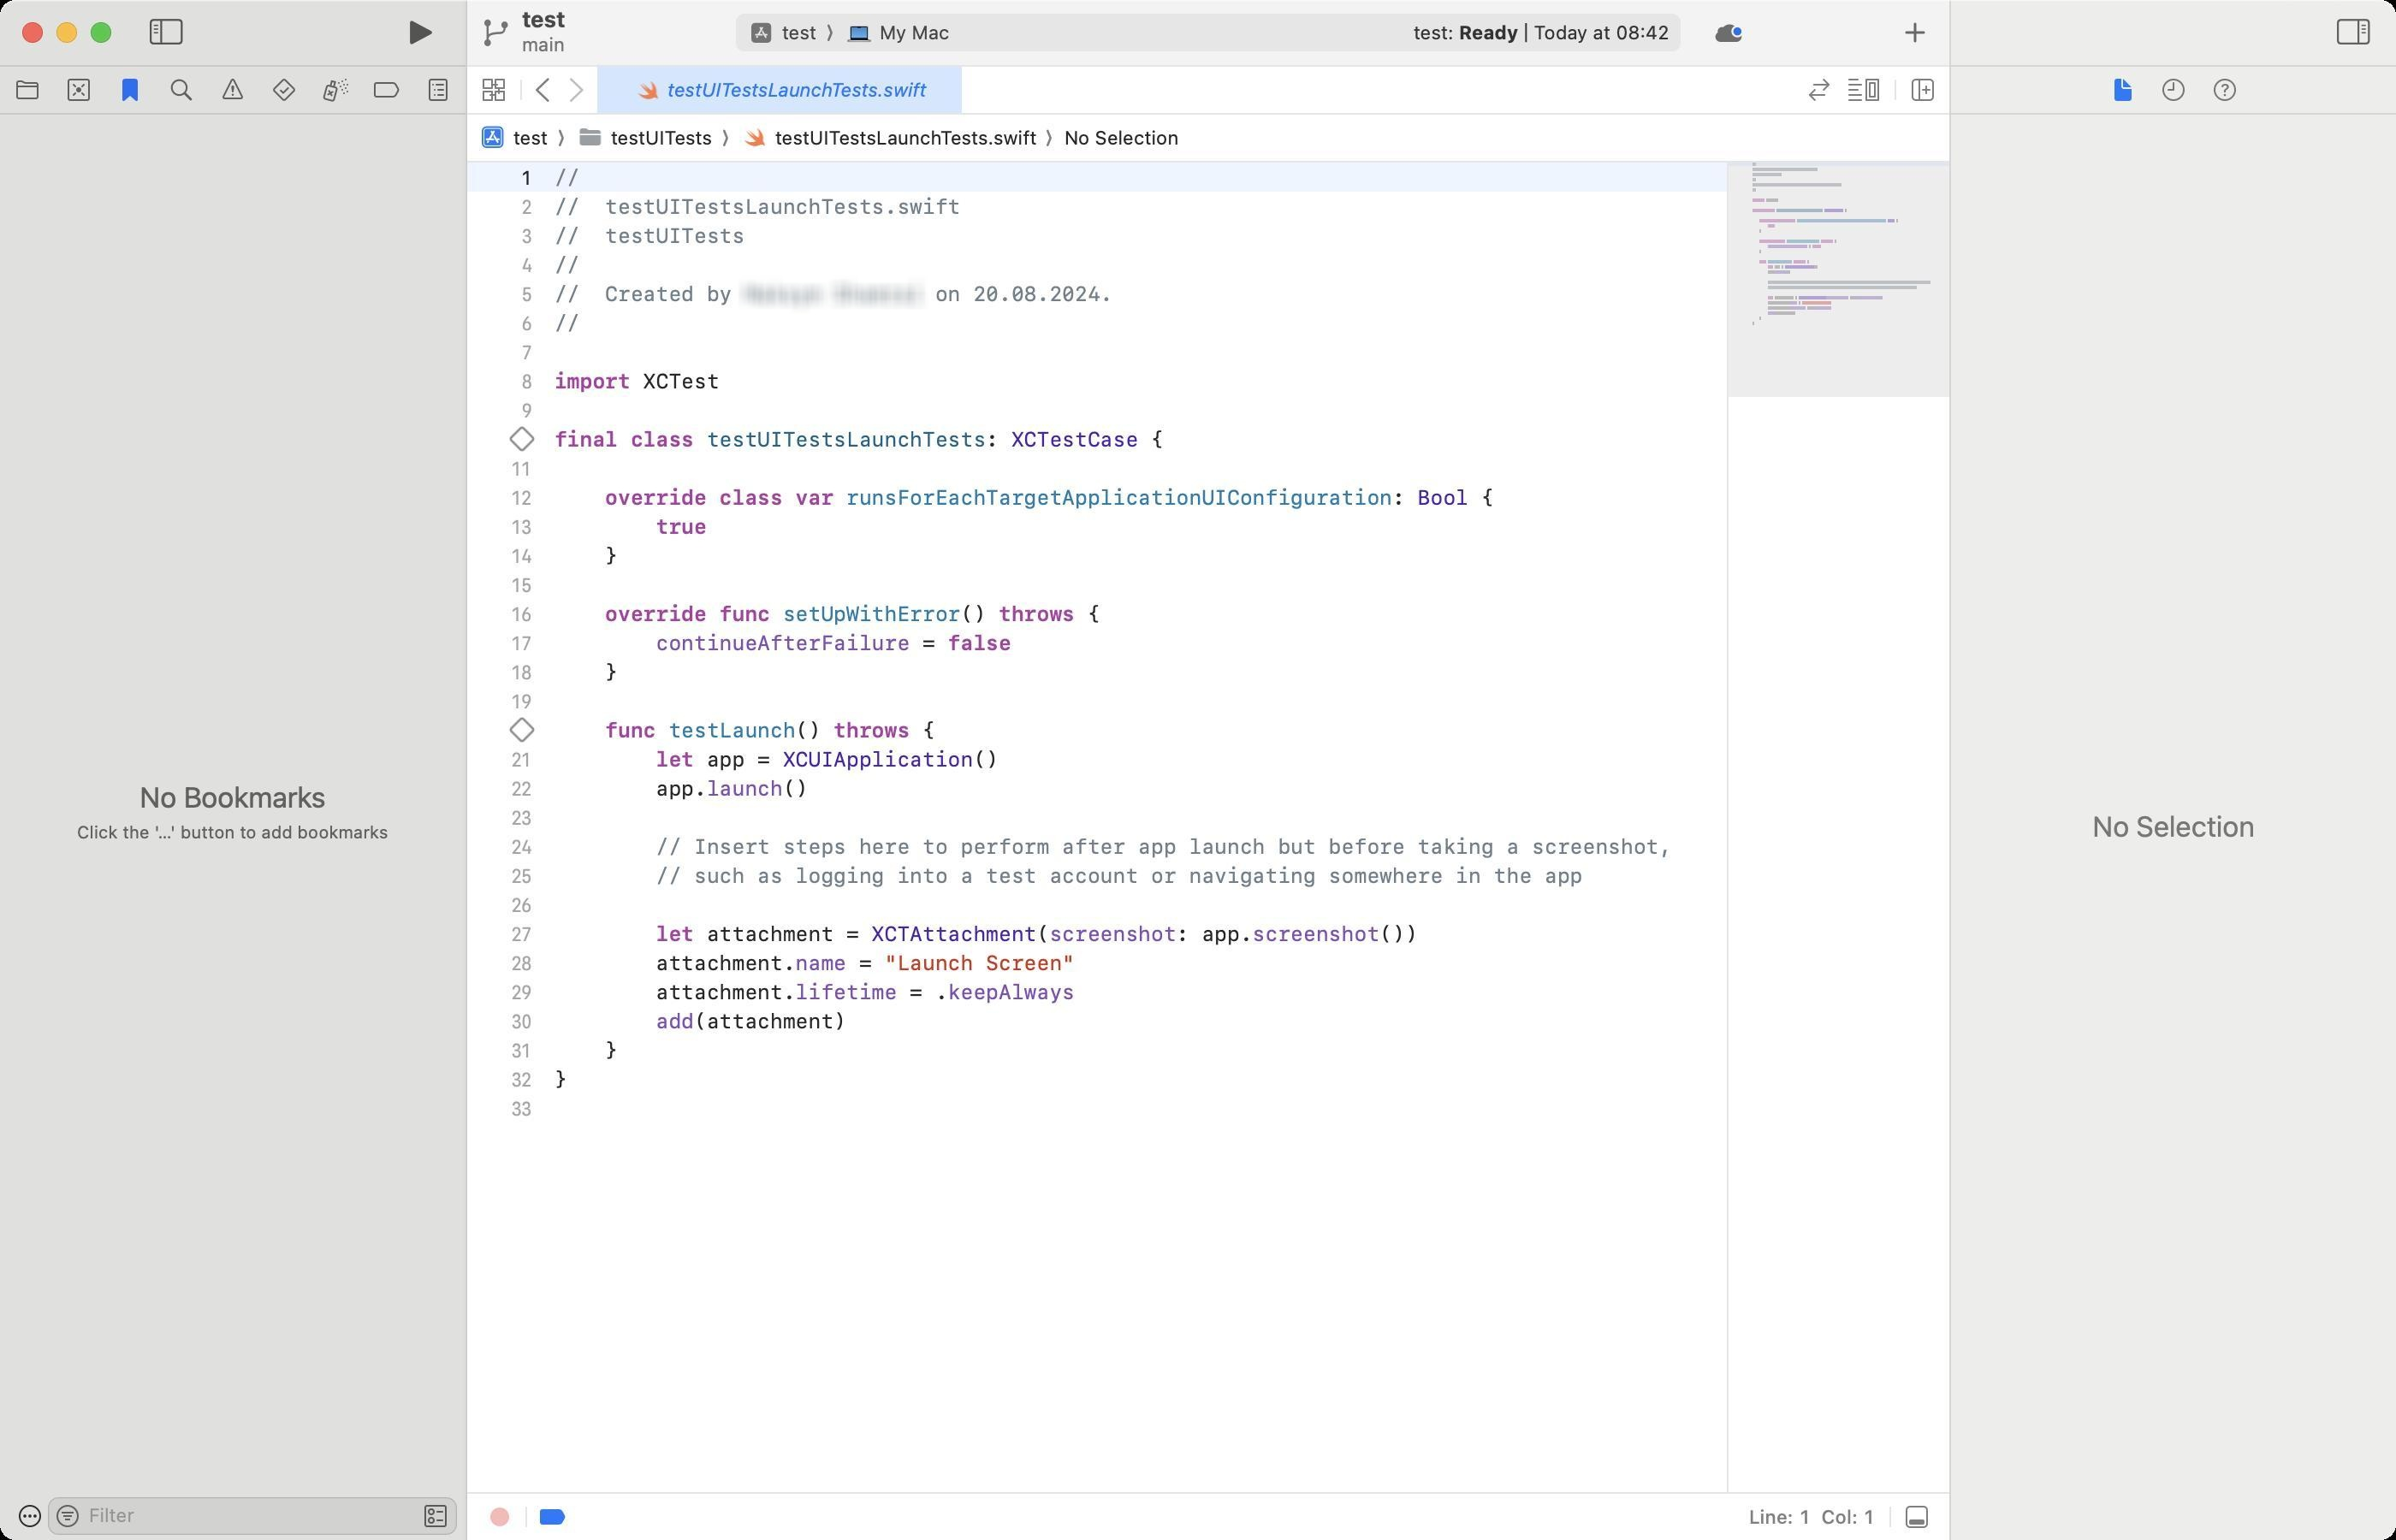
Accessibility tree:
{"name": "test_—_testUITestsLaunchTests.swift", "role": "AXWindow", "description": null, "role_description": "standard window", "value": null, "position": "164.00;127.00", "size": "1400;900", "children": [{"name": "test.xcodeproj", "role": "AXSplitGroup", "description": "/Users/[username]/Code/test/test/test.xcodeproj", "role_description": "split group", "value": null, "position": "0.00;0.00", "size": "1400;900", "children": [{"name": null, "role": "AXGroup", "description": "navigator", "role_description": "group", "value": null, "position": "0.00;0.00", "size": "272;900", "children": [{"name": "", "role": "AXRadioButton", "description": "Project", "role_description": "radio button", "value": 0, "position": "1.00;39.00", "size": "30;27", "children": []}, {"name": "", "role": "AXRadioButton", "description": "Source Control", "role_description": "radio button", "value": 0, "position": "31.00;39.00", "size": "30;27", "children": []}, {"name": "", "role": "AXRadioButton", "description": "Bookmarks", "role_description": "radio button", "value": 1, "position": "61.00;39.00", "size": "30;27", "children": []}, {"name": "", "role": "AXRadioButton", "description": "Find", "role_description": "radio button", "value": 0, "position": "91.00;39.00", "size": "30;27", "children": []}, {"name": "", "role": "AXRadioButton", "description": "Issues", "role_description": "radio button", "value": 0, "position": "121.00;39.00", "size": "30;27", "children": []}, {"name": "", "role": "AXRadioButton", "description": "Tests", "role_description": "radio button", "value": 0, "position": "151.00;39.00", "size": "30;27", "children": []}, {"name": "", "role": "AXRadioButton", "description": "Debug", "role_description": "radio button", "value": 0, "position": "181.00;39.00", "size": "30;27", "children": []}, {"name": "", "role": "AXRadioButton", "description": "Breakpoints", "role_description": "radio button", "value": 0, "position": "211.00;39.00", "size": "30;27", "children": []}, {"name": "", "role": "AXRadioButton", "description": "Reports", "role_description": "radio button", "value": 0, "position": "241.00;39.00", "size": "30;27", "children": []}, {"name": null, "role": "AXScrollArea", "description": null, "role_description": "scroll area", "value": null, "position": "0.00;67.00", "size": "272;805", "children": [{"name": null, "role": "AXOutline", "description": null, "role_description": "outline", "value": null, "position": "0.00;77.00", "size": "272;795", "children": [{"name": null, "role": "AXColumn", "description": null, "role_description": "column", "value": null, "position": "10.00;77.00", "size": "252;795", "children": []}]}]}, {"name": null, "role": "AXTextField", "description": "Bookmark Navigator Filter", "role_description": "search text field", "value": null, "position": "28.00;875.00", "size": "239;22", "children": [{"name": "Incomplete_Items", "role": "AXCheckBox", "description": null, "role_description": "toggle button", "value": 0, "position": "246.00;876.00", "size": "17;20", "children": []}, {"name": "", "role": "AXUnknown", "description": "cancel", "role_description": "unknown", "value": null, "position": "-164.00;968.00", "size": "11;22", "children": [{"name": "", "role": "AXButton", "description": "cancel", "role_description": "button", "value": null, "position": "-164.00;968.00", "size": "11;22", "children": []}]}, {"name": null, "role": "AXButton", "description": "Icon View Drop Down", "role_description": "button", "value": null, "position": "64.78;884.00", "size": "7;4", "children": []}]}, {"name": "", "role": "AXMenuButton", "description": null, "role_description": "menu button", "value": null, "position": "2.00;876.00", "size": "26;20", "children": []}]}, {"name": null, "role": "AXSplitter", "description": null, "role_description": "splitter", "value": 272.0, "position": "272.00;38.00", "size": "1;862", "children": []}, {"name": null, "role": "AXGroup", "description": "editor area", "role_description": "group", "value": null, "position": "273.00;0.00", "size": "866;900", "children": [{"name": null, "role": "AXSplitGroup", "description": null, "role_description": "split group", "value": null, "position": "273.00;0.00", "size": "866;900", "children": [{"name": null, "role": "AXSplitGroup", "description": null, "role_description": "split group", "value": null, "position": "273.00;0.00", "size": "866;900", "children": [{"name": null, "role": "AXGroup", "description": "testUITestsLaunchTests.swift", "role_description": "group", "value": null, "position": "273.00;0.00", "size": "866;900", "children": [{"name": null, "role": "AXGroup", "description": "testUITestsLaunchTests.swift", "role_description": "group", "value": null, "position": "273.00;0.00", "size": "866;900", "children": [{"name": null, "role": "AXSplitGroup", "description": null, "role_description": "split group", "value": null, "position": "273.00;0.00", "size": "866;900", "children": [{"name": null, "role": "AXScrollArea", "description": null, "role_description": "scroll area", "value": null, "position": "273.00;95.00", "size": "866;777", "children": [{"name": null, "role": "AXTextArea", "description": "Source Editor", "role_description": "text entry area", "value": "//\n//  testUITestsLaunchTests.swift\n//  testUITests\n//\n//  Created by [name] [surname] on 20.08.2024.\n//\n\nimport XCTest\n\nfinal class testUITestsLaunchTests: XCTestCase {\n\n    override class var runsForEachTargetApplicationUIConfiguration: Bool {\n        true\n    }\n\n    override func setUpWithError() throws {\n        continueAfterFailure = false\n    }\n\n    func testLaunch() throws {\n        let app = XCUIApplication()\n        app.launch()\n\n        // Insert steps here to perform after app launch but before taking a screenshot,\n        // such as logging into a test account or navigating somewhere in the app\n\n        let attachment = XCTAttachment(screenshot: app.screenshot())\n        attachment.name = \"Launch Screen\"\n        attachment.lifetime = .keepAlways\n        add(attachment)\n    }\n}\n", "position": "273.00;94.00", "size": "866;952", "children": []}, {"name": null, "role": "AXScrollBar", "description": null, "role_description": "scroll bar", "value": 0.005730659235268831, "position": "1123.00;95.00", "size": "16;777", "children": [{"name": null, "role": "AXValueIndicator", "description": null, "role_description": "value indicator", "value": 0.005730659235268831, "position": "1127.00;96.50", "size": "12;649", "children": []}, {"name": null, "role": "AXButton", "description": null, "role_description": "increment arrow button", "value": null, "position": "1123.00;95.00", "size": "0;0", "children": []}, {"name": null, "role": "AXButton", "description": null, "role_description": "decrement arrow button", "value": null, "position": "1123.00;95.00", "size": "0;0", "children": []}, {"name": null, "role": "AXButton", "description": null, "role_description": "increment page button", "value": null, "position": "1127.00;746.00", "size": "12;126", "children": []}, {"name": null, "role": "AXButton", "description": null, "role_description": "decrement page button", "value": null, "position": "1127.00;95.00", "size": "12;2", "children": []}]}, {"name": null, "role": "AXGroup", "description": "Source Editor Gutter", "role_description": "group", "value": null, "position": "284.00;94.00", "size": "30;952", "children": [{"name": null, "role": "AXButton", "description": "Annotation Line 10: Line: 10", "role_description": "button", "value": "No result", "position": "297.00;248.00", "size": "16;17", "children": []}, {"name": null, "role": "AXButton", "description": "Annotation Line 20: Line: 20", "role_description": "button", "value": "No result", "position": "297.00;418.00", "size": "16;17", "children": []}]}, {"name": null, "role": "AXGroup", "description": "Source Editor Change Gutter", "role_description": "group", "value": null, "position": "273.00;94.00", "size": "11;952", "children": []}, {"name": null, "role": "AXGroup", "description": "Source Editor Minimap", "role_description": "group", "value": null, "position": "1009.00;0.00", "size": "130;900", "children": [{"name": "Minimap_Landmark", "role": "AXStaticText", "description": "testUITestsLaunchTests", "role_description": "text", "value": null, "position": "1024.00;119.00", "size": "110;11", "children": []}, {"name": "Minimap_Landmark", "role": "AXStaticText", "description": "runsForEachTargetApplicationUIConfiguration", "role_description": "text", "value": null, "position": "1028.00;125.00", "size": "106;11", "children": []}, {"name": "Minimap_Landmark", "role": "AXStaticText", "description": "setUpWithError()", "role_description": "text", "value": null, "position": "1028.00;137.00", "size": "106;11", "children": []}, {"name": "Minimap_Landmark", "role": "AXStaticText", "description": "testLaunch()", "role_description": "text", "value": null, "position": "1028.00;149.00", "size": "106;11", "children": []}]}]}]}, {"name": null, "role": "AXGroup", "description": "Jump Bar", "role_description": "group", "value": null, "position": "273.00;67.00", "size": "866;28", "children": [{"name": null, "role": "AXPopUpButton", "description": null, "role_description": "pop up button", "value": "test", "position": "273.00;67.00", "size": "62;27", "children": []}, {"name": null, "role": "AXPopUpButton", "description": null, "role_description": "pop up button", "value": "testUITests", "position": "335.00;67.00", "size": "96;27", "children": []}, {"name": null, "role": "AXPopUpButton", "description": null, "role_description": "pop up button", "value": "testUITestsLaunchTests.swift", "position": "431.00;67.00", "size": "189;27", "children": []}, {"name": null, "role": "AXPopUpButton", "description": null, "role_description": "pop up button", "value": "No Selection", "position": "620.00;67.00", "size": "83;27", "children": []}]}]}, {"name": null, "role": "AXGroup", "description": "Tab Bar", "role_description": "group", "value": null, "position": "273.00;39.00", "size": "866;28", "children": [{"name": "Tab_bar,_1_tab", "role": "AXTabGroup", "description": "tab bar", "role_description": "tab group", "value": "{\n    \"name\": \"testUITestsLaunchTests.swift\",\n    \"role\": \"AXRadioButton\",\n    \"description\": null,\n    \"role_description\": \"tab\",\n    \"value\": true,\n    \"position\": \"349.00;39.00\",\n    \"size\": \"213;27\",\n    \"children\": [\n        {\n            \"name\": \"close_tab\",\n            \"role\": \"AXButton\",\n            \"description\": \"Close\",\n            \"role_description\": \"button\",\n            \"value\": null,\n            \"position\": \"353.00;44.50\",\n            \"size\": \"16;16\",\n            \"children\": [\n                {\n                    \"name\": \"close_tab\",\n                    \"role\": \"AXButton\",\n                    \"description\": \"Close\",\n                    \"role_description\": \"button\",\n                    \"value\": null,\n                    \"position\": \"353.00;44.50\",\n                    \"size\": \"16;16\",\n                    \"children\": []\n                }\n            ]\n        }\n    ]\n}", "position": "349.00;39.00", "size": "700;27", "children": [{"name": null, "role": "AXScrollArea", "description": null, "role_description": "scroll area", "value": null, "position": "349.00;39.00", "size": "700;27", "children": [{"name": "testUITestsLaunchTests.swift", "role": "AXRadioButton", "description": null, "role_description": "tab", "value": true, "position": "349.00;39.00", "size": "213;27", "children": [{"name": "close_tab", "role": "AXButton", "description": "Close", "role_description": "button", "value": null, "position": "353.00;44.50", "size": "16;16", "children": [{"name": "close_tab", "role": "AXButton", "description": "Close", "role_description": "button", "value": null, "position": "353.00;44.50", "size": "16;16", "children": []}]}]}]}]}, {"name": "", "role": "AXButton", "description": "Related Items", "role_description": "button", "value": null, "position": "277.00;39.00", "size": "23;27", "children": []}, {"name": "", "role": "AXButton", "description": "Go Back", "role_description": "button", "value": null, "position": "309.00;39.00", "size": "18;27", "children": []}, {"name": "", "role": "AXButton", "description": "Go Forward", "role_description": "button", "value": null, "position": "327.00;39.00", "size": "18;27", "children": []}, {"name": "", "role": "AXCheckBox", "description": "Code Review", "role_description": "toggle button", "value": "0", "position": "1051.00;39.00", "size": "24;27", "children": []}, {"name": "", "role": "AXButton", "description": "editor options", "role_description": "button", "value": null, "position": "1075.00;39.00", "size": "28;27", "children": []}, {"name": "", "role": "AXButton", "description": "Add Editor on Right", "role_description": "button", "value": null, "position": "1112.00;39.00", "size": "23;27", "children": []}]}]}]}, {"name": null, "role": "AXGroup", "description": "debug bar", "role_description": "group", "value": null, "position": "273.00;873.00", "size": "866;27", "children": [{"name": "", "role": "AXButton", "description": "Record UI Test", "role_description": "button", "value": null, "position": "277.00;873.00", "size": "30;27", "children": []}, {"name": "", "role": "AXCheckBox", "description": "Breakpoints", "role_description": "toggle button", "value": 1, "position": "308.00;873.00", "size": "30;27", "children": []}, {"name": null, "role": "AXStaticText", "description": null, "role_description": "text", "value": "Line: 1  Col: 1", "position": "1020.00;879.50", "size": "78;14", "children": []}, {"name": "", "role": "AXButton", "description": "show debug area", "role_description": "button", "value": null, "position": "1105.00;873.00", "size": "30;27", "children": []}]}]}]}, {"name": null, "role": "AXSplitter", "description": null, "role_description": "splitter", "value": 866.0, "position": "1139.00;38.00", "size": "1;862", "children": []}, {"name": null, "role": "AXGroup", "description": "inspector", "role_description": "group", "value": null, "position": "1140.00;0.00", "size": "260;900", "children": [{"name": null, "role": "AXStaticText", "description": null, "role_description": "text", "value": "No Selection", "position": "1218.50;473.00", "size": "103;20", "children": []}, {"name": "", "role": "AXRadioButton", "description": "File Inspector", "role_description": "radio button", "value": 1, "position": "1225.00;39.00", "size": "30;27", "children": []}, {"name": "", "role": "AXRadioButton", "description": "History Inspector", "role_description": "radio button", "value": 0, "position": "1255.00;39.00", "size": "30;27", "children": []}, {"name": "", "role": "AXRadioButton", "description": "Quick Help Inspector", "role_description": "radio button", "value": 0, "position": "1285.00;39.00", "size": "30;27", "children": []}]}]}, {"name": null, "role": "AXToolbar", "description": null, "role_description": "toolbar", "value": null, "position": "0.00;0.00", "size": "1400;38", "children": [{"name": null, "role": "AXButton", "description": "Hide Navigator", "role_description": "button", "value": null, "position": "76.00;0.00", "size": "42;38", "children": []}, {"name": null, "role": "AXGroup", "description": null, "role_description": "group", "value": null, "position": "176.00;0.00", "size": "92;38", "children": [{"name": "Run", "role": "AXButton", "description": null, "role_description": "button", "value": null, "position": "225.00;7.00", "size": "40;25", "children": []}]}, {"name": null, "role": "AXButton", "description": "Branch Chooser", "role_description": "button", "value": "test, main", "position": "277.00;0.00", "size": "136;38", "children": [{"name": null, "role": "AXButton", "description": "Branch Chooser", "role_description": "button", "value": "test, main", "position": "281.00;2.00", "size": "128;34", "children": [{"name": null, "role": "AXStaticText", "description": null, "role_description": "text", "value": "test", "position": "303.00;3.00", "size": "30;16", "children": []}, {"name": null, "role": "AXStaticText", "description": null, "role_description": "text", "value": "main", "position": "303.00;19.00", "size": "30;14", "children": []}, {"name": null, "role": "AXImage", "description": "", "role_description": "image", "value": null, "position": "281.00;7.00", "size": "18;24", "children": []}]}]}, {"name": null, "role": "AXGroup", "description": null, "role_description": "group", "value": null, "position": "426.00;0.00", "size": "560;38", "children": [{"name": null, "role": "AXGroup", "description": "Activity View", "role_description": "group", "value": null, "position": "430.00;8.00", "size": "552;22", "children": [{"name": null, "role": "AXList", "description": "path", "role_description": "list", "value": null, "position": "430.00;8.00", "size": "140;22", "children": [{"name": null, "role": "AXPopUpButton", "description": "Active Scheme", "role_description": "pop up button", "value": "test", "position": "430.00;8.00", "size": "62;22", "children": []}, {"name": null, "role": "AXPopUpButton", "description": "Active Run Destination", "role_description": "pop up button", "value": "My Mac", "position": "492.00;8.00", "size": "78;22", "children": []}]}, {"name": null, "role": "AXStaticText", "description": null, "role_description": "text", "value": "test: Ready │ Today at 08:42", "position": "824.00;12.00", "size": "154;14", "children": []}]}]}, {"name": null, "role": "AXButton", "description": "Notices", "role_description": "button", "value": null, "position": "995.00;0.00", "size": "30;38", "children": []}, {"name": null, "role": "AXButton", "description": "Library", "role_description": "button", "value": null, "position": "1103.00;0.00", "size": "32;38", "children": []}, {"name": null, "role": "AXButton", "description": "Hide Inspector", "role_description": "button", "value": null, "position": "1354.00;0.00", "size": "42;38", "children": []}]}, {"name": null, "role": "AXButton", "description": null, "role_description": "close button", "value": null, "position": "12.00;11.00", "size": "14;16", "children": []}, {"name": null, "role": "AXButton", "description": null, "role_description": "full screen button", "value": null, "position": "52.00;11.00", "size": "14;16", "children": [{"name": null, "role": "AXGroup", "description": null, "role_description": "group", "value": null, "position": "52.00;11.00", "size": "14;16", "children": [{"name": null, "role": "AXGroup", "description": null, "role_description": "group", "value": null, "position": "52.00;11.00", "size": "14;16", "children": []}]}]}, {"name": null, "role": "AXButton", "description": null, "role_description": "minimize button", "value": null, "position": "32.00;11.00", "size": "14;16", "children": []}]}